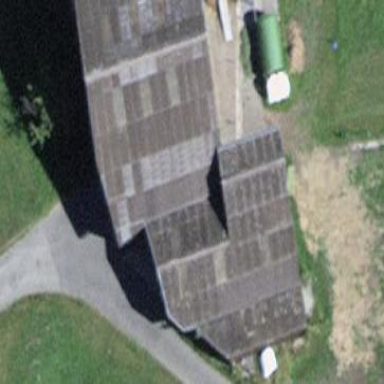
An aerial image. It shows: Farm building.